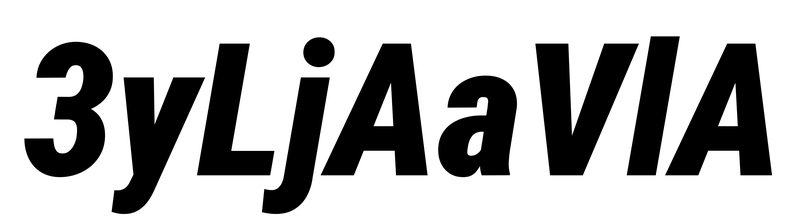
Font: Roboto-Italic_Condensed_Black_Italic